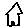
Label: house